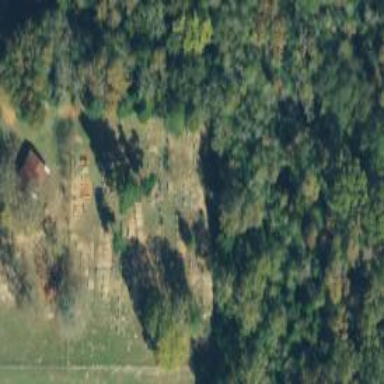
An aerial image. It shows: Cemetery.